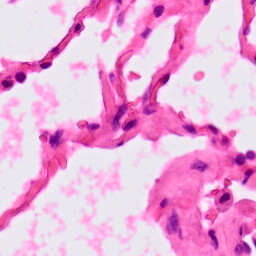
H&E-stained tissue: Lung